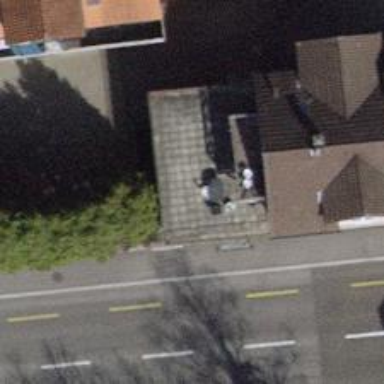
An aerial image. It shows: Terrace building with gabled roof.